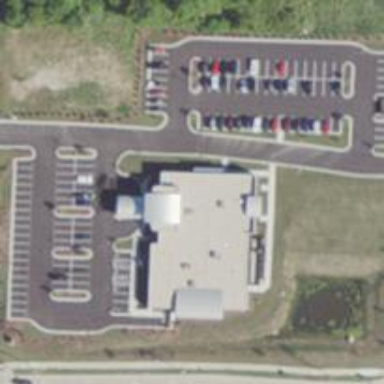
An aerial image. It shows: Veterinary facility.